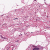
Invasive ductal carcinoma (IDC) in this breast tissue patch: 0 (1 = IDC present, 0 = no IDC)